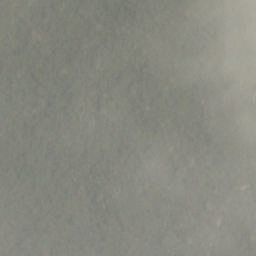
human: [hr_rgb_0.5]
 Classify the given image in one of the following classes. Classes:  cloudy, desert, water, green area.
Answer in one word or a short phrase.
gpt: cloudy